The plot is a Hilbert-envelope spectrum of a rotating bearing's acceleration signal, annotated with the bearing's characteristic defect frequencies. Classify the bearing condition as one of: normal, inner_race, outer_race, ball.
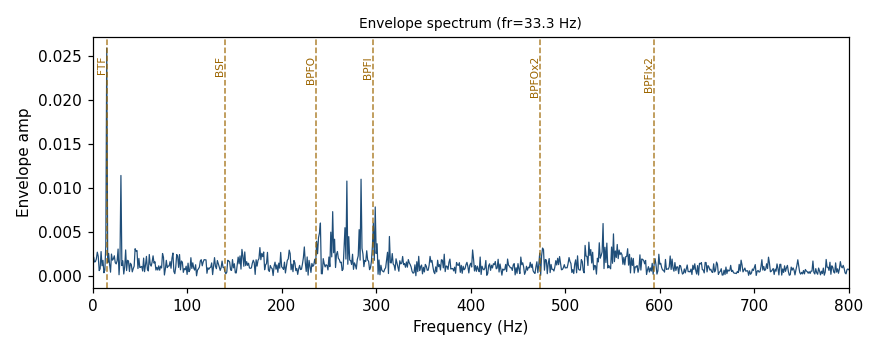
Answer: ball